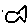
Label: fish